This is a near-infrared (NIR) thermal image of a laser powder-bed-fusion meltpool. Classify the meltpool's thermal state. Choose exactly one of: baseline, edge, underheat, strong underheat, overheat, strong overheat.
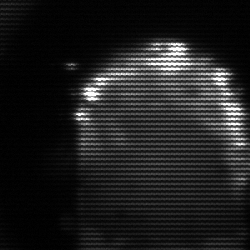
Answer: baseline